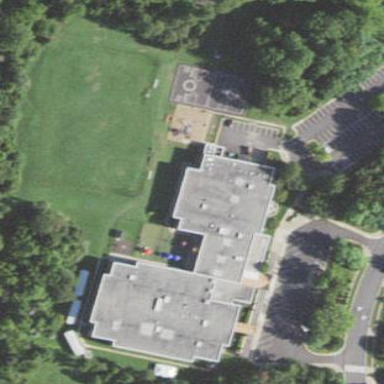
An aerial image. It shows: Primary school.